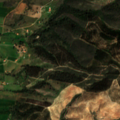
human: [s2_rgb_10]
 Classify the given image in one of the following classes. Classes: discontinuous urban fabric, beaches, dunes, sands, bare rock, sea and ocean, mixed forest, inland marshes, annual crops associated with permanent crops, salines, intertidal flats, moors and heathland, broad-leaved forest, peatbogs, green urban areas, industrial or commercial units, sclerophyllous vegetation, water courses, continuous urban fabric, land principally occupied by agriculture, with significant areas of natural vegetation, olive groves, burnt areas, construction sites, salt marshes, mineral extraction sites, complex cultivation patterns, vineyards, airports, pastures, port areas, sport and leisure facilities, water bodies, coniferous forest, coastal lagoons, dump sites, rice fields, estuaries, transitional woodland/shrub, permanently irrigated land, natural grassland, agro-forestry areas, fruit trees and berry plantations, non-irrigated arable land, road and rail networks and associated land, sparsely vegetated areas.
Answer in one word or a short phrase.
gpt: non-irrigated arable land, broad-leaved forest, transitional woodland/shrub